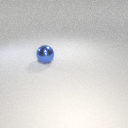
large blue metal sphere